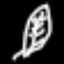
Label: leaf